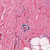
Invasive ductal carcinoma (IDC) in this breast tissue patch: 0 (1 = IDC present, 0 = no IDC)